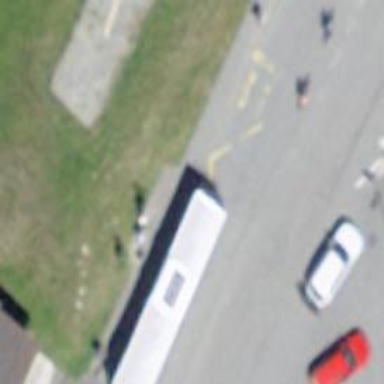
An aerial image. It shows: Bus stop with platform for public transport.